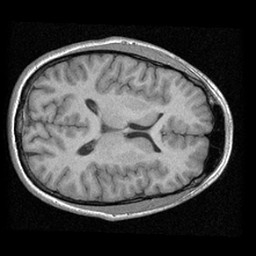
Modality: T1w
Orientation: axial
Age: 22
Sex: male